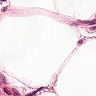
Metastatic tissue present: no